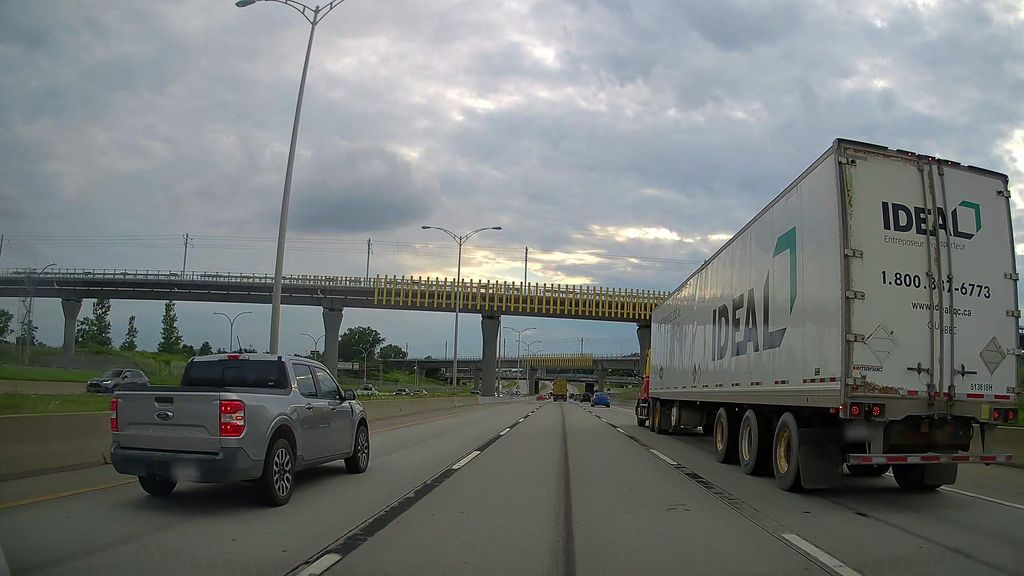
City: montreal